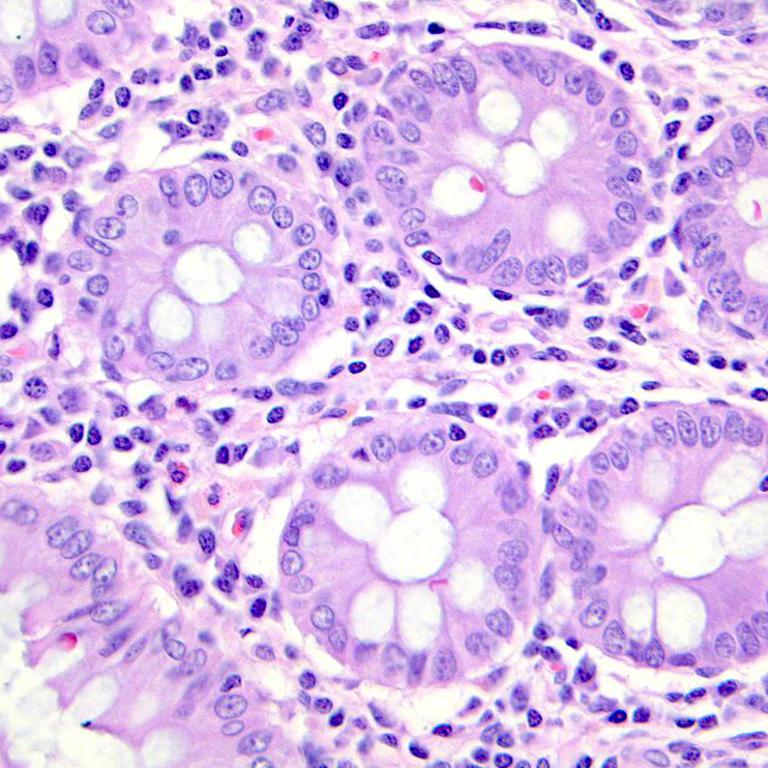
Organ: colon
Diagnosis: benign